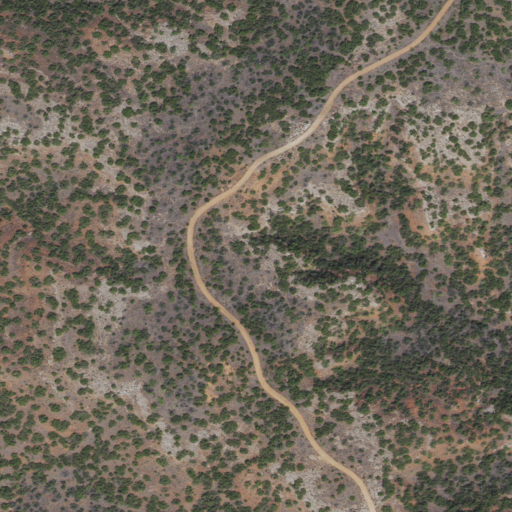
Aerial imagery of mountain in Texas named Bull Pasture Hill containing only shrub